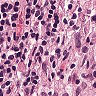
Metastatic tissue present: no